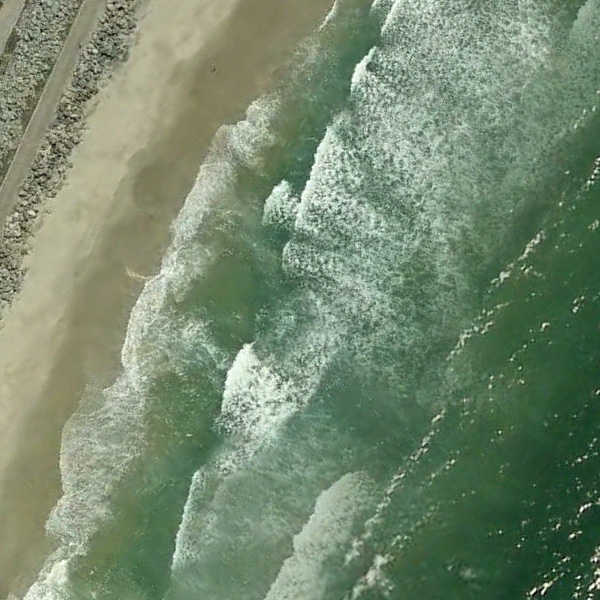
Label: Beach